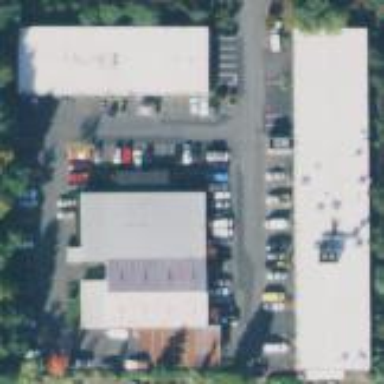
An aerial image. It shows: Commercial area.